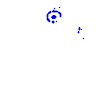
Particle: kaon